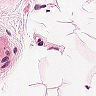
Metastatic tissue present: no